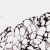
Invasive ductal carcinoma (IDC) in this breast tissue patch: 0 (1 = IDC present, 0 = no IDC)